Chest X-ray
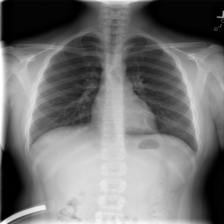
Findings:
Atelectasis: negative
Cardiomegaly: negative
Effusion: negative
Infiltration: negative
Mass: negative
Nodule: negative
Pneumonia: negative
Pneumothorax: negative
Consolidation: negative
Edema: negative
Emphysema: negative
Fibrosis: negative
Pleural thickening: negative
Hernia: negative